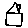
Label: house